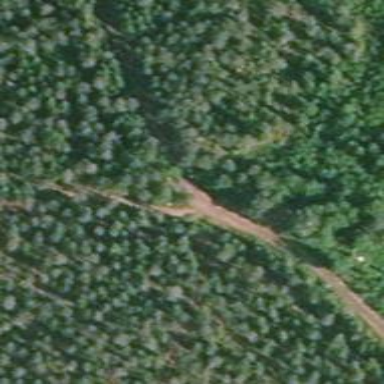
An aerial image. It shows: Path with excellent trail visibility.